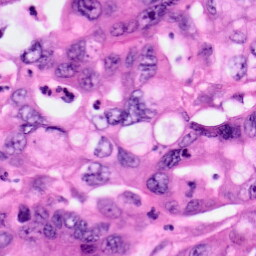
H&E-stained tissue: Pancreatic